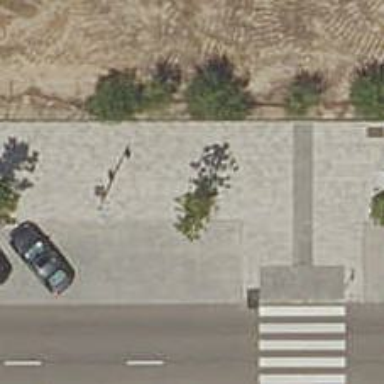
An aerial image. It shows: Row of trees in natural setting.